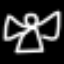
Label: angel